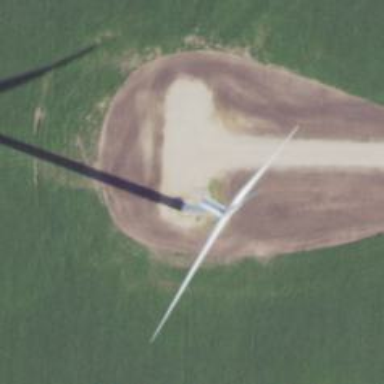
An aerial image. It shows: Wind generator using horizontal axis wind turbines.